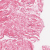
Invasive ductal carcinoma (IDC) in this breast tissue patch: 0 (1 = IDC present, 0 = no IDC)